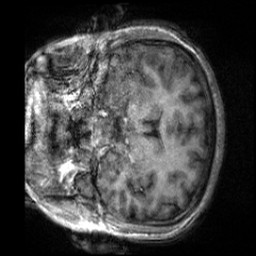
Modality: T1w
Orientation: coronal
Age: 22
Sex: female
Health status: healthy
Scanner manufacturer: siemens
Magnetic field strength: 3 T
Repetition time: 2 s
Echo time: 0.00232 s